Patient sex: M
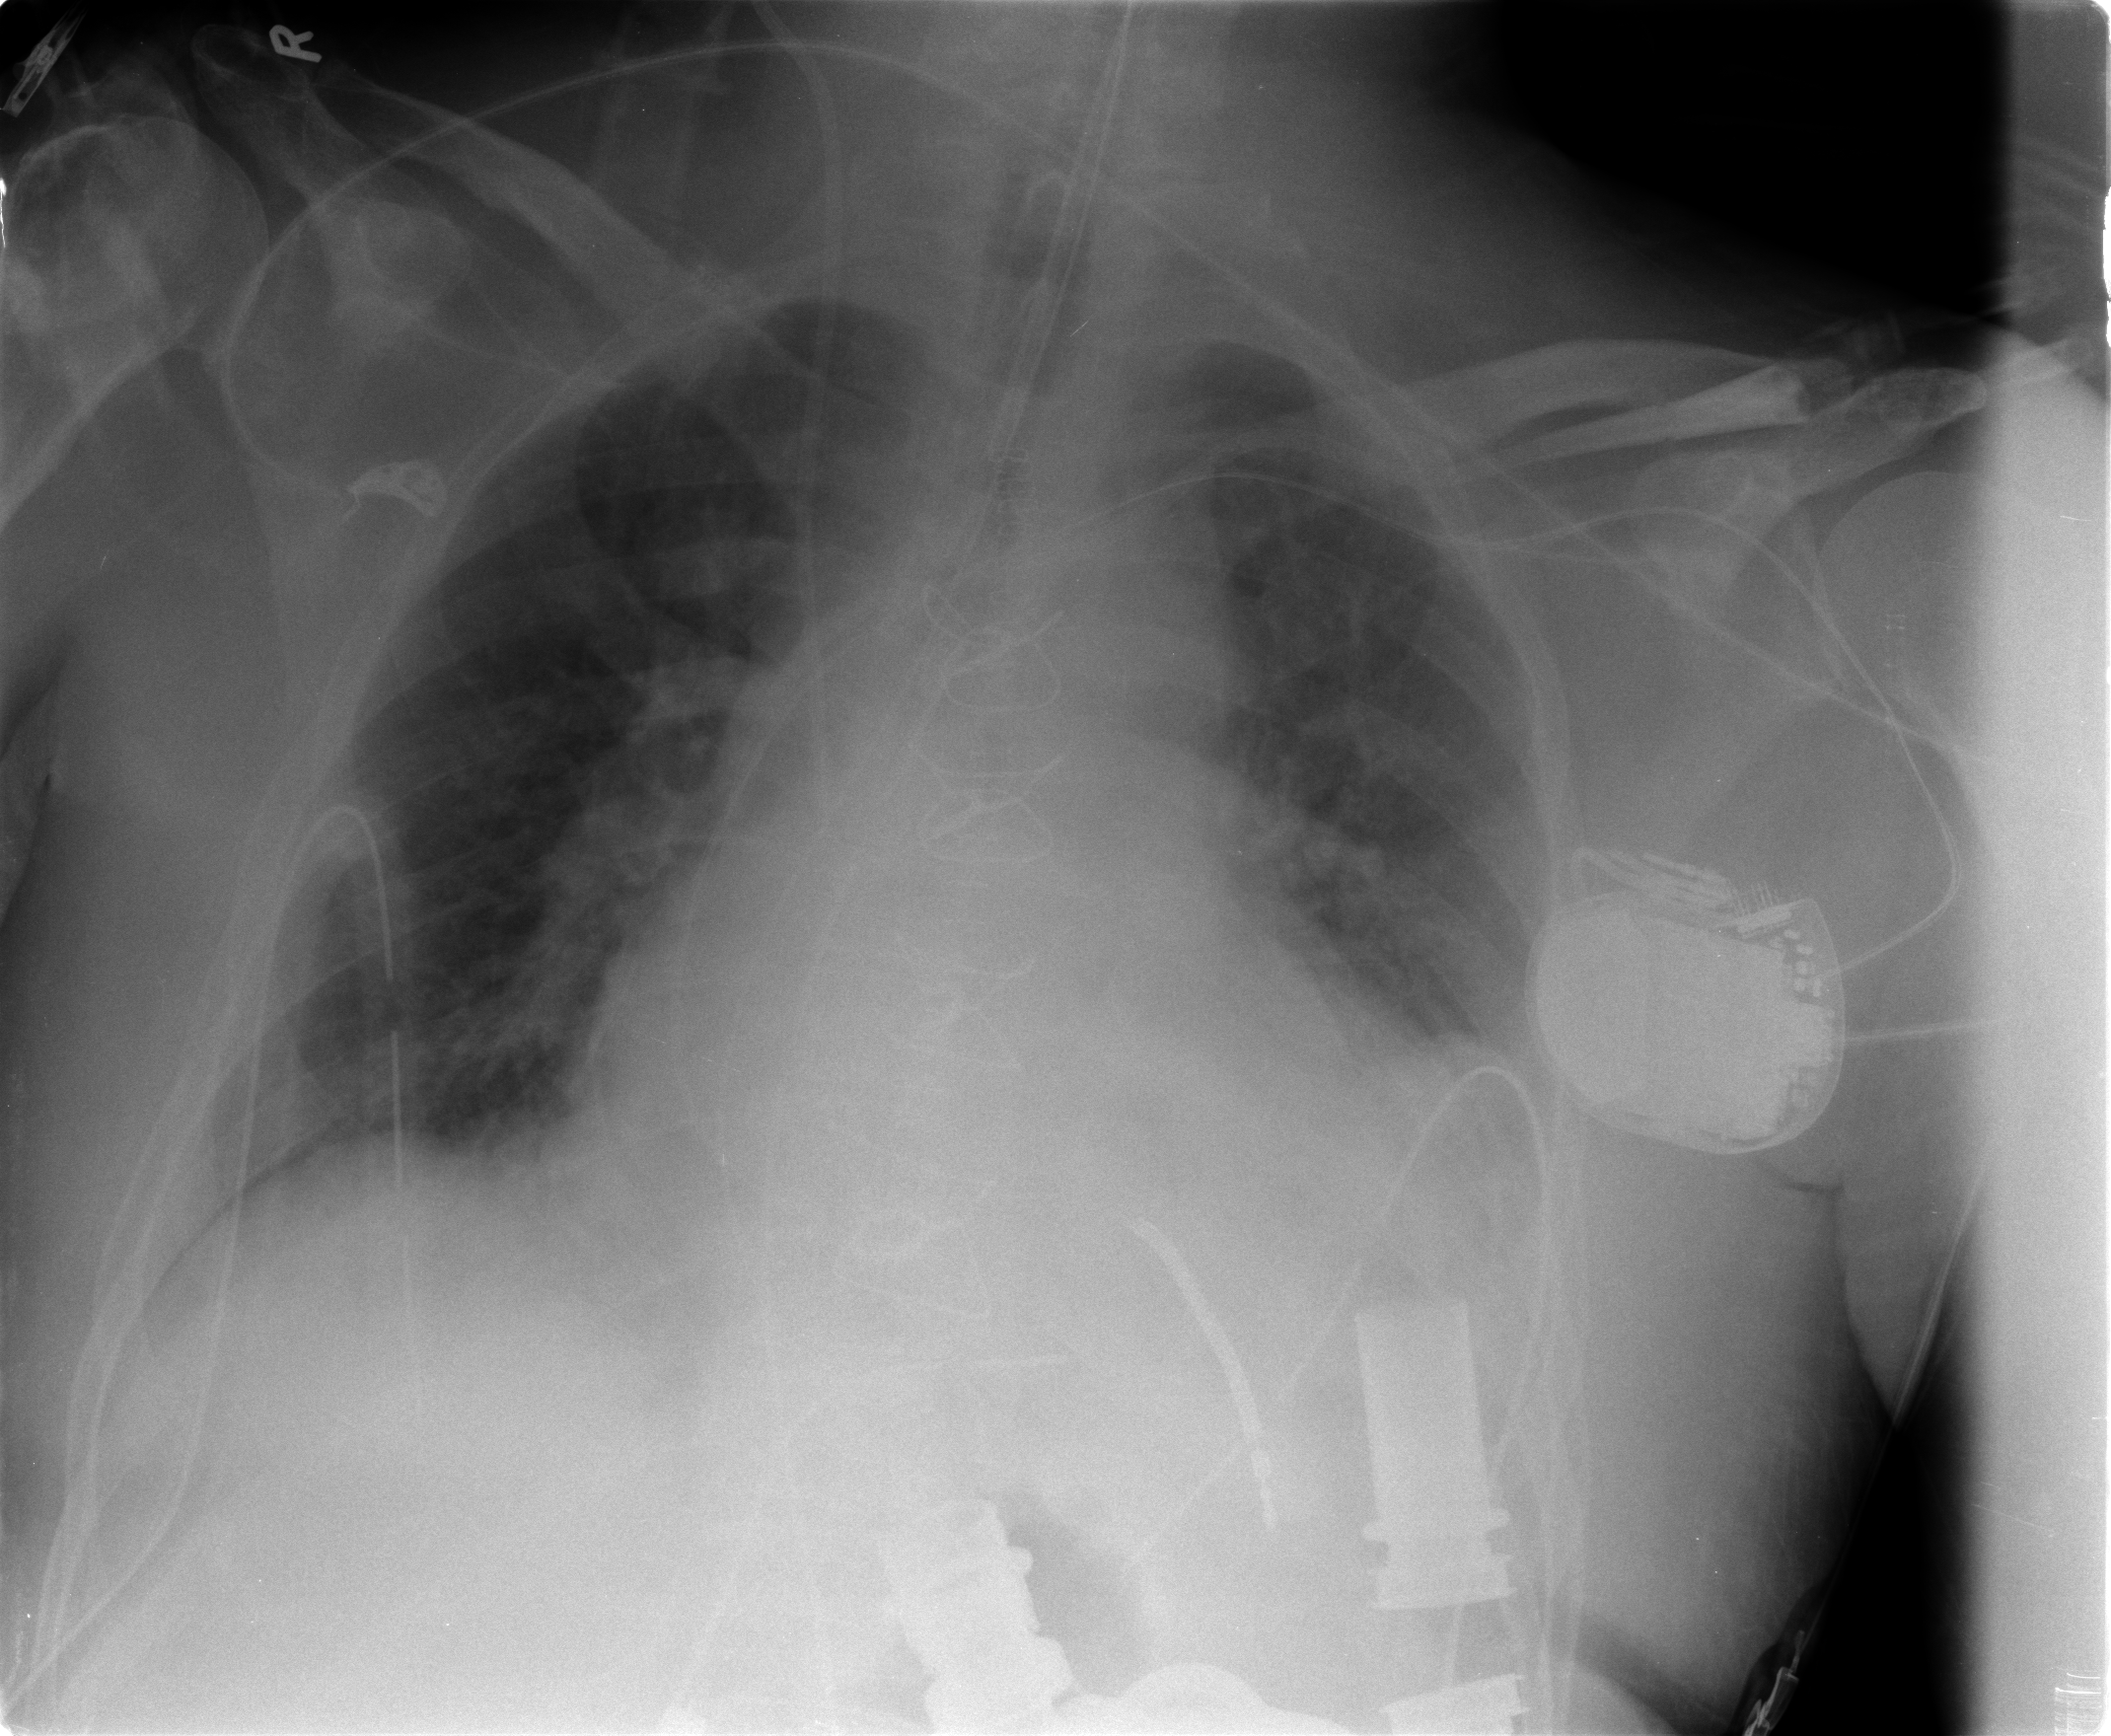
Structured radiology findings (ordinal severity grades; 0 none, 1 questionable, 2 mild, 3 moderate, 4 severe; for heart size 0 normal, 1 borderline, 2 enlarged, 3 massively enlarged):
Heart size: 2
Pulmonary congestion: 1
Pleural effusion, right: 0
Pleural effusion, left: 1
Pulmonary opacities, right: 0
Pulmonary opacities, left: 0
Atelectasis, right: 0
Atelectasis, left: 2